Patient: sex F, age 58
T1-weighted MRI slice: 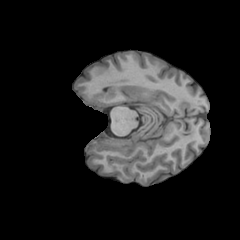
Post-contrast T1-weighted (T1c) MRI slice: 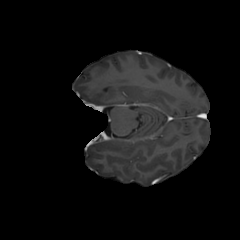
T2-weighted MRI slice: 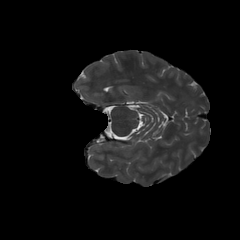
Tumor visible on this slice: no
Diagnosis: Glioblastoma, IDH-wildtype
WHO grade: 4